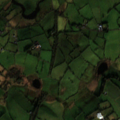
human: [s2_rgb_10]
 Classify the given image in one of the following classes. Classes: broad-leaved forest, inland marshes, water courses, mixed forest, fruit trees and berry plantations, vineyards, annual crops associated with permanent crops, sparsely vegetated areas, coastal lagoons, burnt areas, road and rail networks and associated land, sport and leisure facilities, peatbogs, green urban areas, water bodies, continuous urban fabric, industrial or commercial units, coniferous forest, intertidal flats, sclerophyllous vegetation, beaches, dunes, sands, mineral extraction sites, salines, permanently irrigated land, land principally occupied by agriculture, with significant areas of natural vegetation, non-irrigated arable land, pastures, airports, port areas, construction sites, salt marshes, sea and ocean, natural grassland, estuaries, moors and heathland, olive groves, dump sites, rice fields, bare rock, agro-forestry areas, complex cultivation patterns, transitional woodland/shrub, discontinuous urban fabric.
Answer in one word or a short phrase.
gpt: pastures